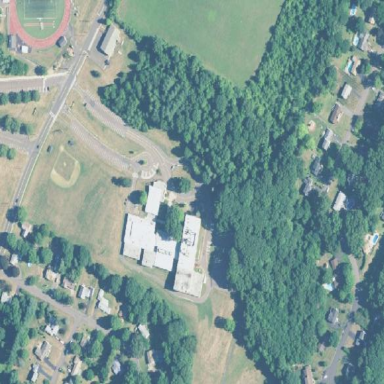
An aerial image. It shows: School.